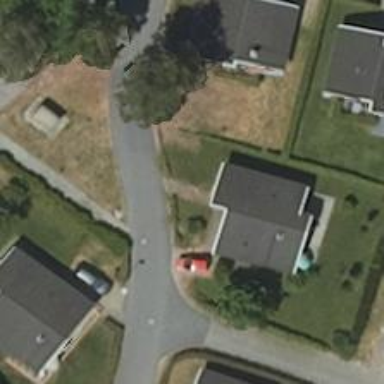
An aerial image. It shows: Residential road with asphalt surface and no sidewalks.